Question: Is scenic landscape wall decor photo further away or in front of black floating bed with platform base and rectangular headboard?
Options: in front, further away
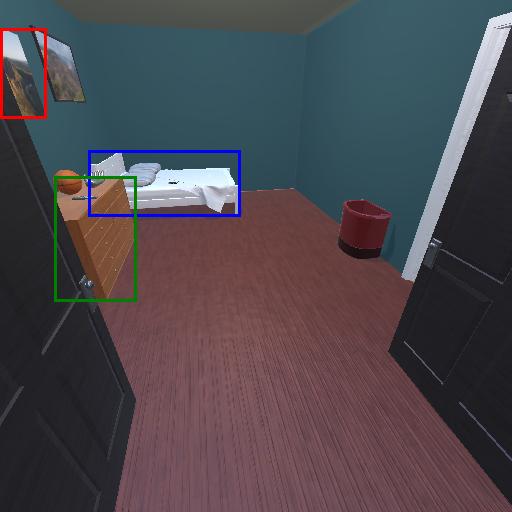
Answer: in front